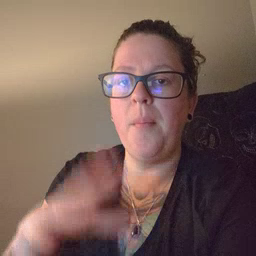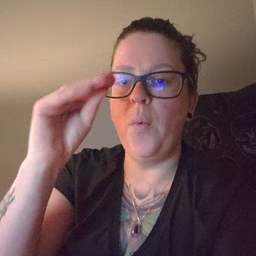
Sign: boy